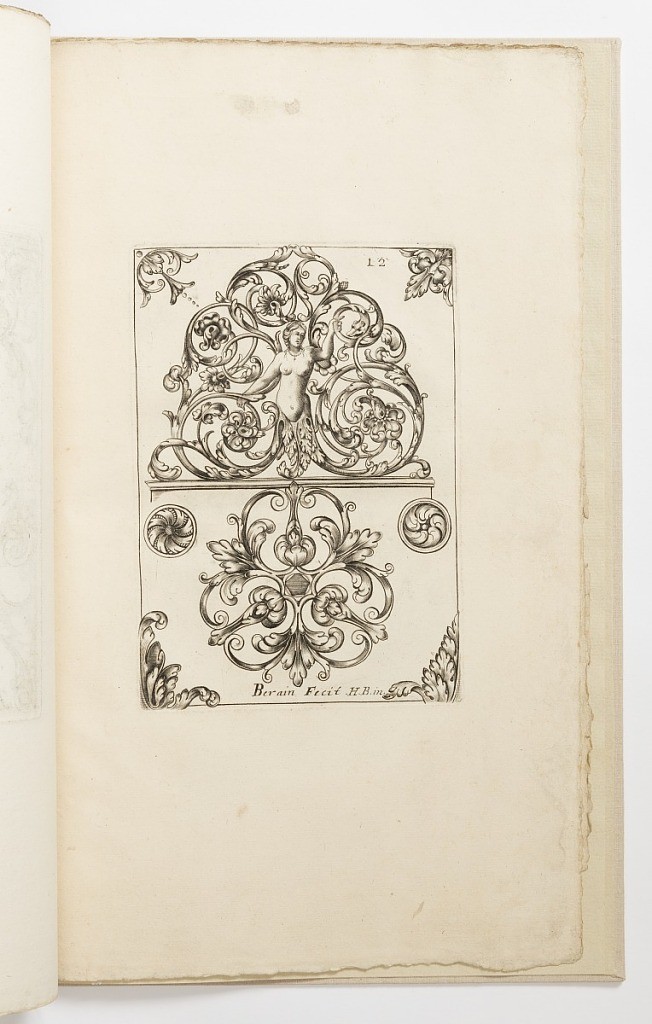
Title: Plate 12, from Diverses pièces de serruriers (Various Designs for Locksmiths)
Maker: Hugues Brisville, French, active ca. 1663
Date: after 1662
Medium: Engraving on laid paper
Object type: Print
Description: Vertical rectangle showing interlacing arabesques. At center, a female nude whose body terminates in an acanthus leaf.